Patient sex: F
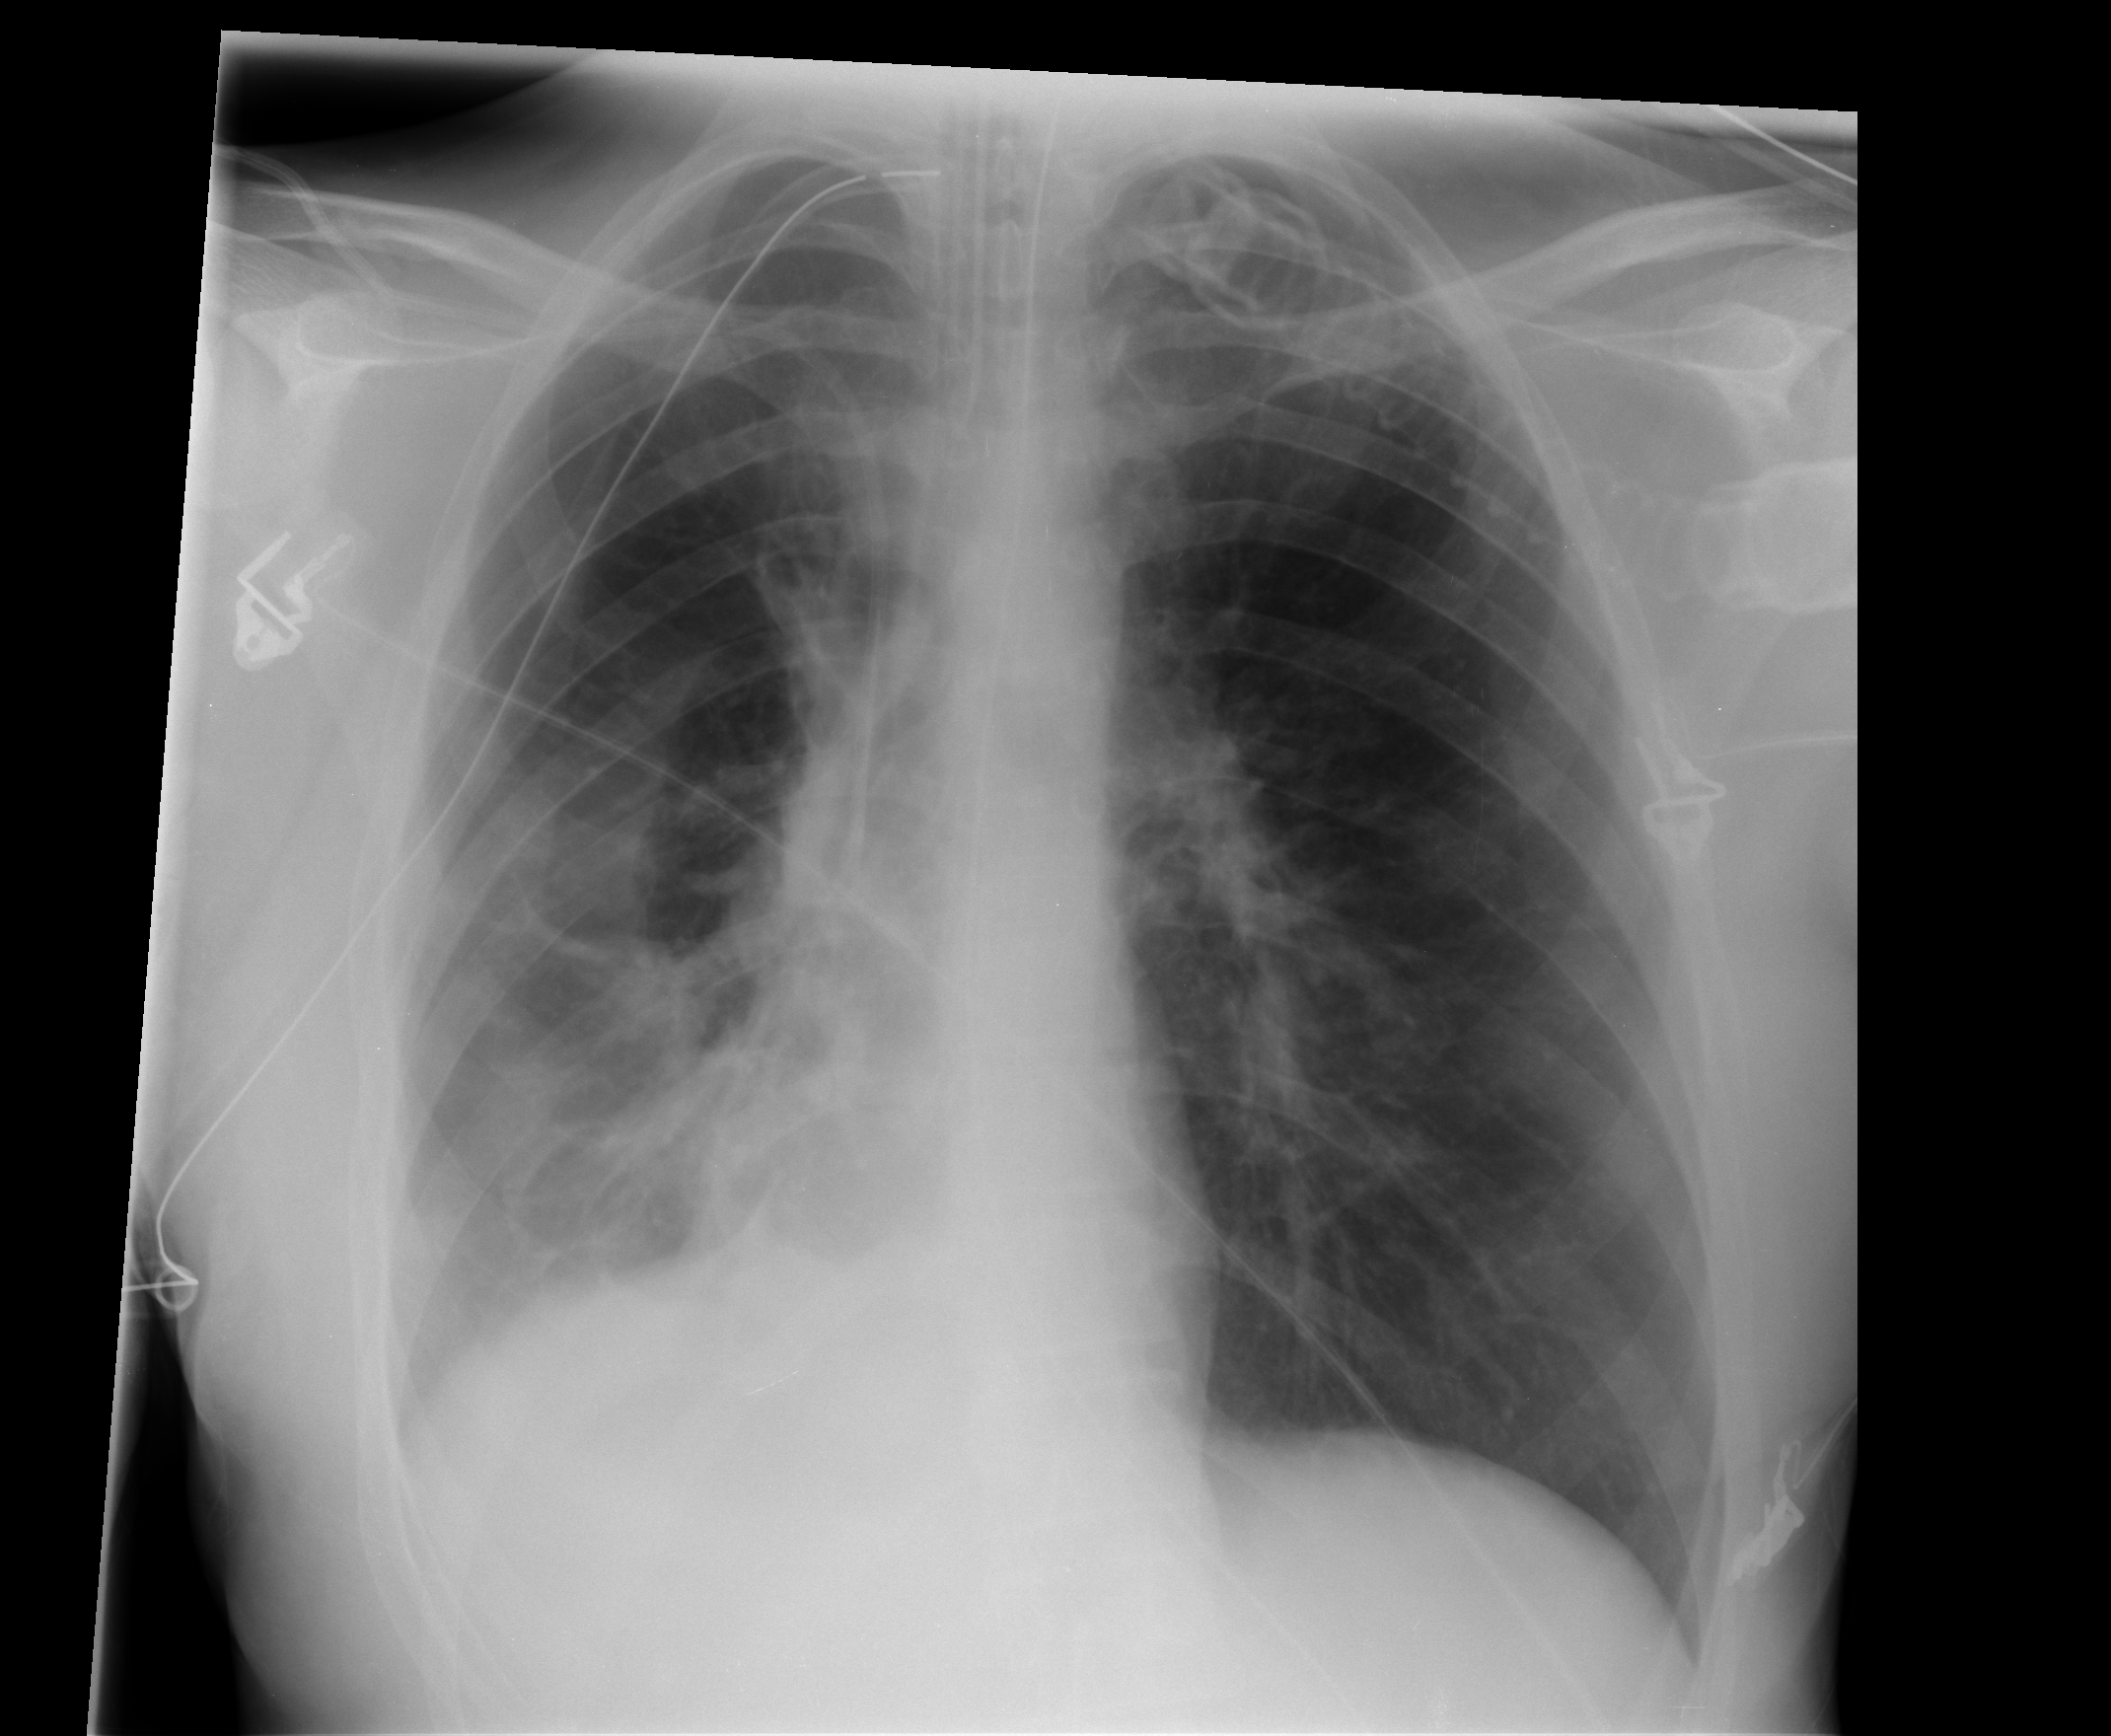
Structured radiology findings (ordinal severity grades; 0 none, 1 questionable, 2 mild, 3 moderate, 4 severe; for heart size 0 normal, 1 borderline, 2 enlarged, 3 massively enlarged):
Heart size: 0
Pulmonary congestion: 0
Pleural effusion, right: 1
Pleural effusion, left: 0
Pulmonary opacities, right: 0
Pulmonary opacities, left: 0
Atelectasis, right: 2
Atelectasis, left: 0